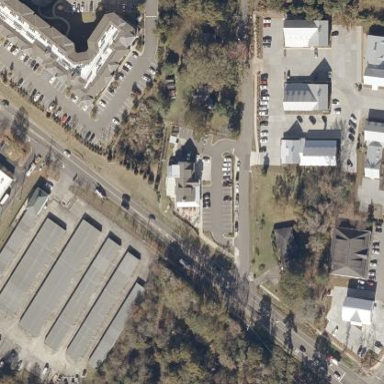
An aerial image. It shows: Storage rental shop.